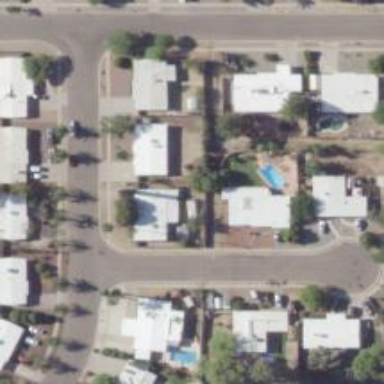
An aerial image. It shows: Alley classified as service road.